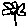
Label: flower